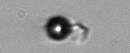
Label: bead